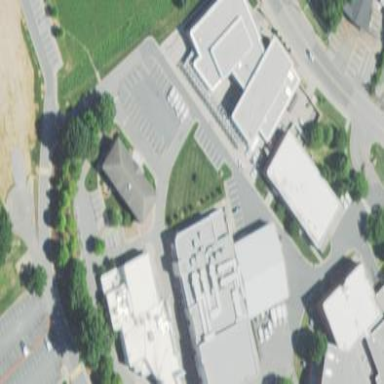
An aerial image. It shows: School building.